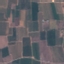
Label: PermanentCrop